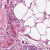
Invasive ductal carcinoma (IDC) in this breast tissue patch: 0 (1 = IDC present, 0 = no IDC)